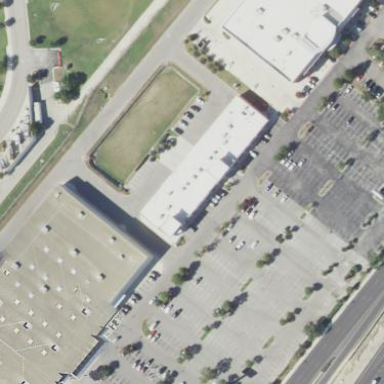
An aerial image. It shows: Retail building.